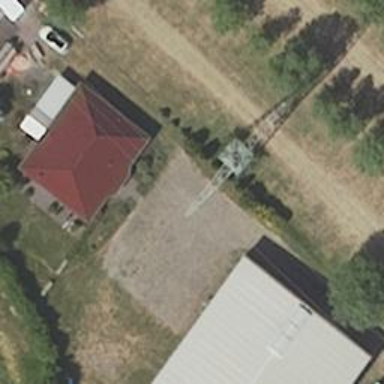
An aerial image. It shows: Power line in the image.